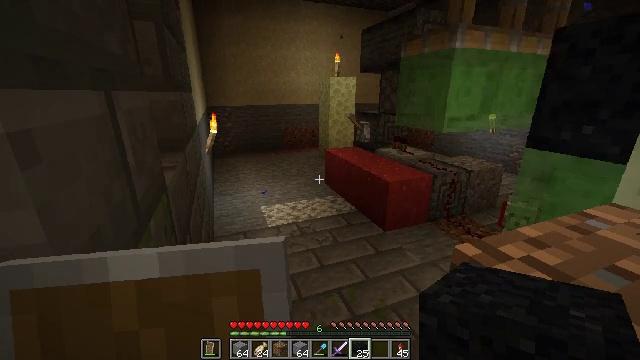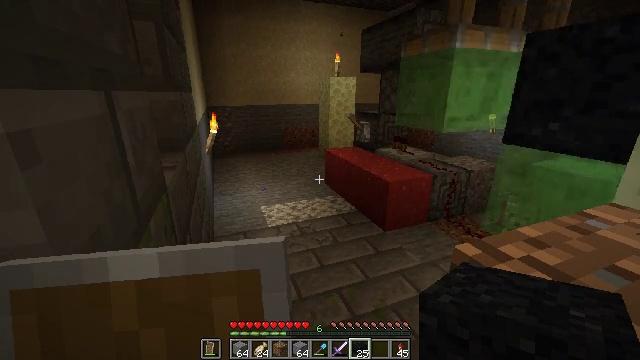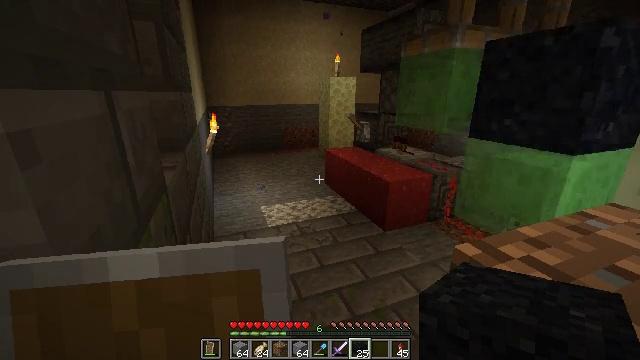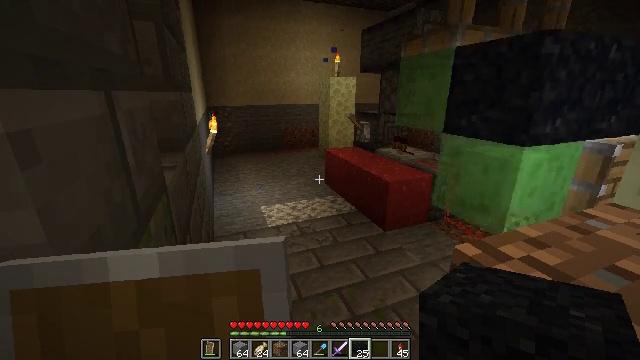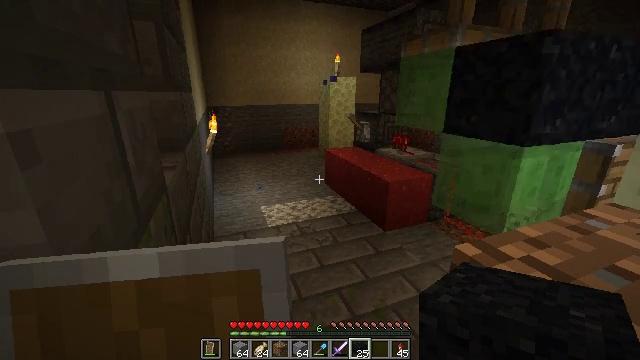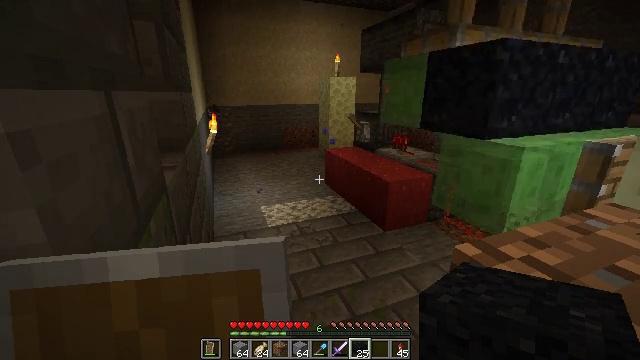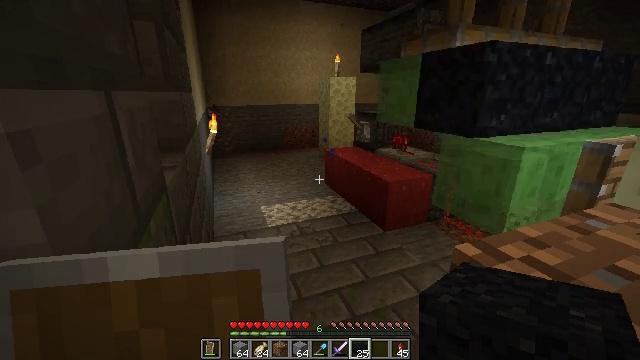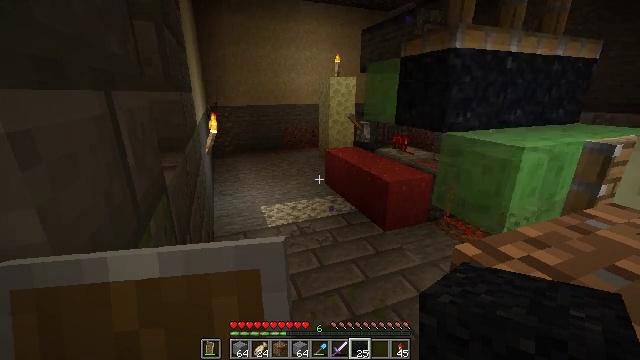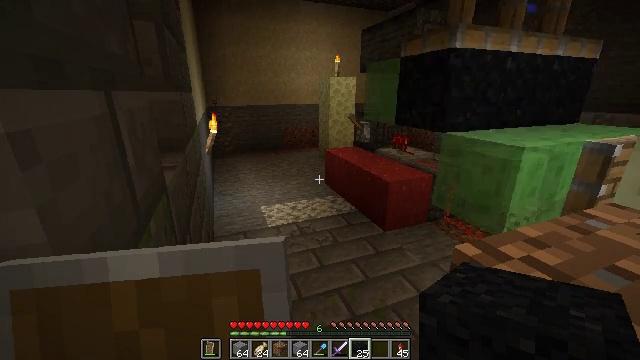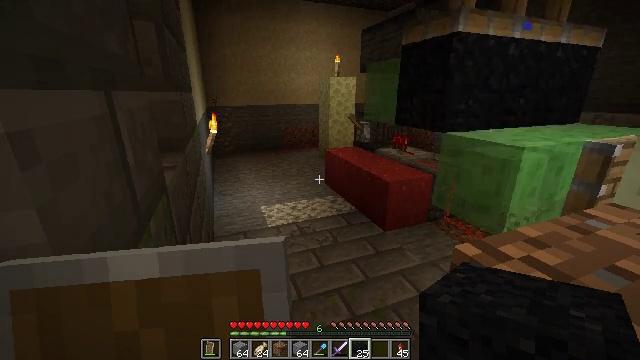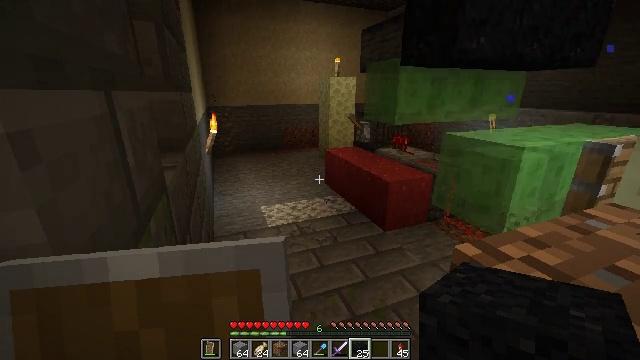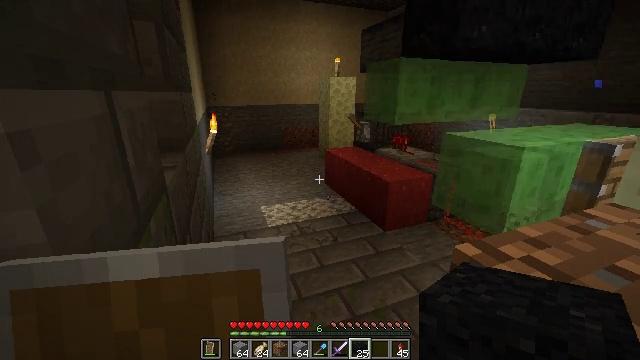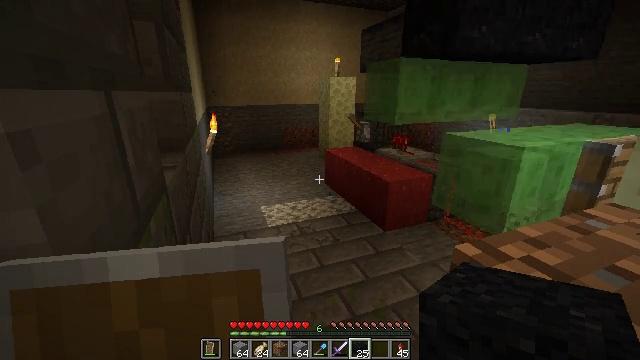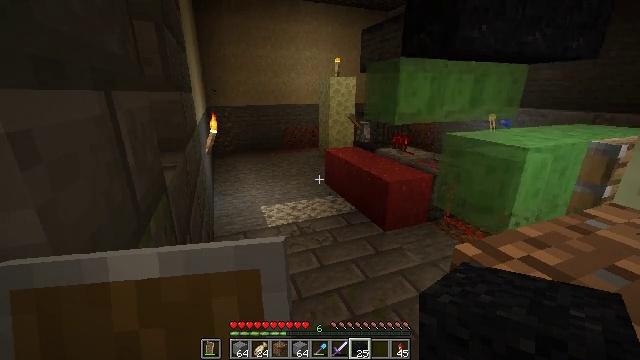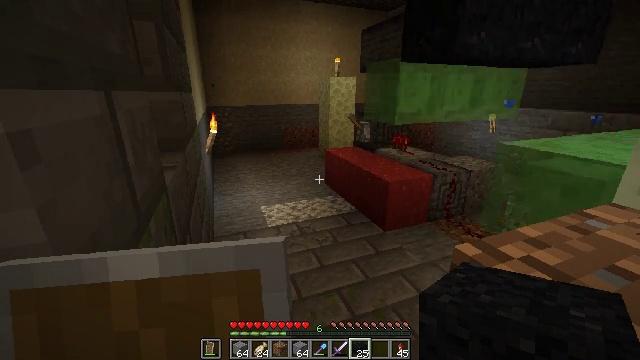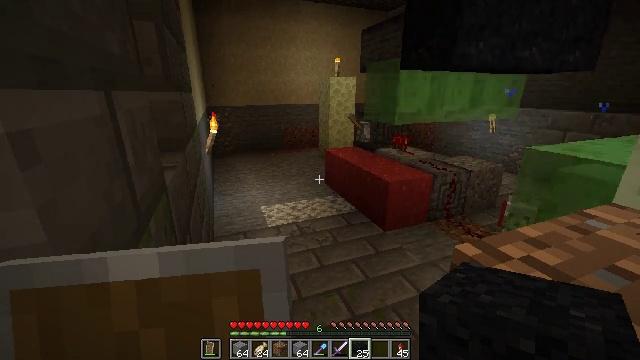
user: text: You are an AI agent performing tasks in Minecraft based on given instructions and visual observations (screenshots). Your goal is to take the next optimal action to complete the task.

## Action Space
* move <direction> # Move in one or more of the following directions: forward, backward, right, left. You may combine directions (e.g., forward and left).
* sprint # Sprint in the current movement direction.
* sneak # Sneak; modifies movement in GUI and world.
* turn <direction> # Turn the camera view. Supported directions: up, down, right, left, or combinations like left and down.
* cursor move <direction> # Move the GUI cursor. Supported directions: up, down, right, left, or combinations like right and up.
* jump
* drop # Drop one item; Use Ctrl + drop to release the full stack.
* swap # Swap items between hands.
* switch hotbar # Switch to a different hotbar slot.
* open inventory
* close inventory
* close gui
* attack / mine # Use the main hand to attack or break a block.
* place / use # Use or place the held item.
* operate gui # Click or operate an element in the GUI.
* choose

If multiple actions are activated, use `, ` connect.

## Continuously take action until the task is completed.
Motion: motion action
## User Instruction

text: Collect black concrete powder by breaking it.
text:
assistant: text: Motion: no_op
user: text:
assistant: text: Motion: no_op
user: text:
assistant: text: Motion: no_op
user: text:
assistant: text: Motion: no_op
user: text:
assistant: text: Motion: no_op
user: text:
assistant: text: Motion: no_op
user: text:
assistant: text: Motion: no_op
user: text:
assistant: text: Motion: no_op
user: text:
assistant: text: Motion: no_op
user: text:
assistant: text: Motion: no_op
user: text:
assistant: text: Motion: no_op
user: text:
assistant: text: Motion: no_op
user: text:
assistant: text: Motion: no_op
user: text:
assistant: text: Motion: no_op
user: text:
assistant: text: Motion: no_op
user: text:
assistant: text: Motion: no_op
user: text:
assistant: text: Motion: no_op
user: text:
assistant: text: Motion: no_op
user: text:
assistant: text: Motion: no_op
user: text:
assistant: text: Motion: no_op
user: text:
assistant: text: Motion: no_op
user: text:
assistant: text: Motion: no_op
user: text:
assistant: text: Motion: no_op
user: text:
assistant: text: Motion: no_op
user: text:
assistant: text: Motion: no_op
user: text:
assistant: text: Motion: no_op
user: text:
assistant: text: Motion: no_op
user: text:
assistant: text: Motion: no_op
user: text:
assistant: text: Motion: no_op
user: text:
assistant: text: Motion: no_op